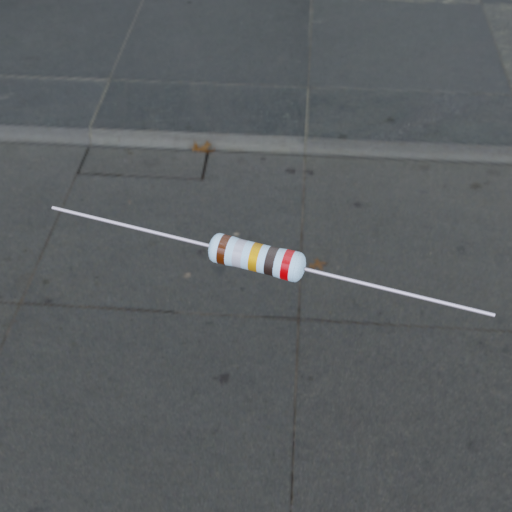
Resistor colour bands (in order): brown, silver, gold, black, red